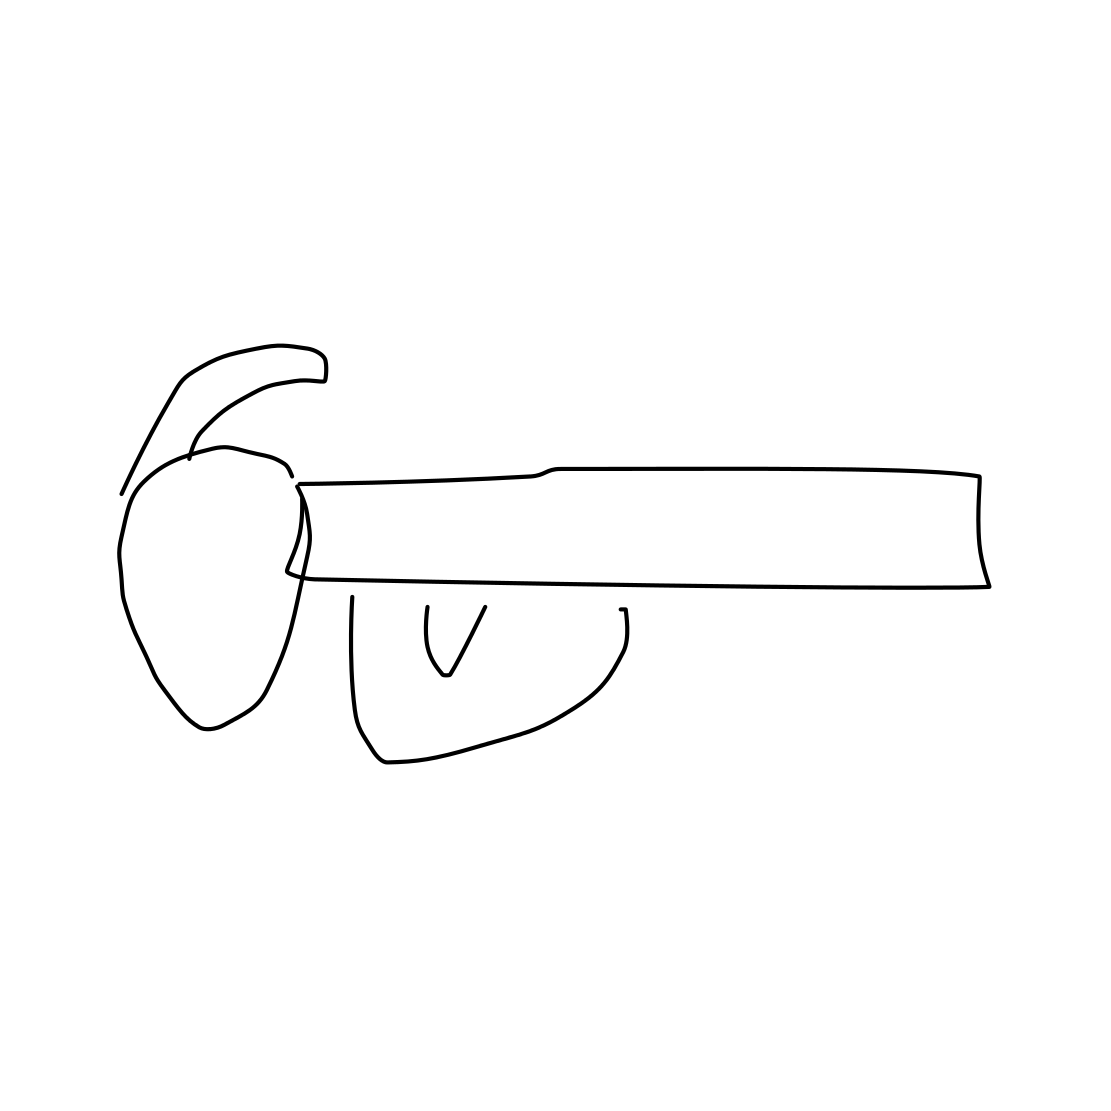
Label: revolver